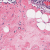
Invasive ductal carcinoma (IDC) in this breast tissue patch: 0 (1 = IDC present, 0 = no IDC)